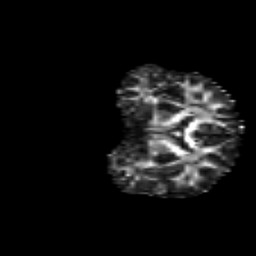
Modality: FA
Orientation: coronal
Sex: male
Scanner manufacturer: siemens
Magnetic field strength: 3 T
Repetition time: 5 s
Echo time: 0.071 s